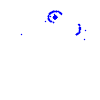
Particle: pion